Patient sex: F
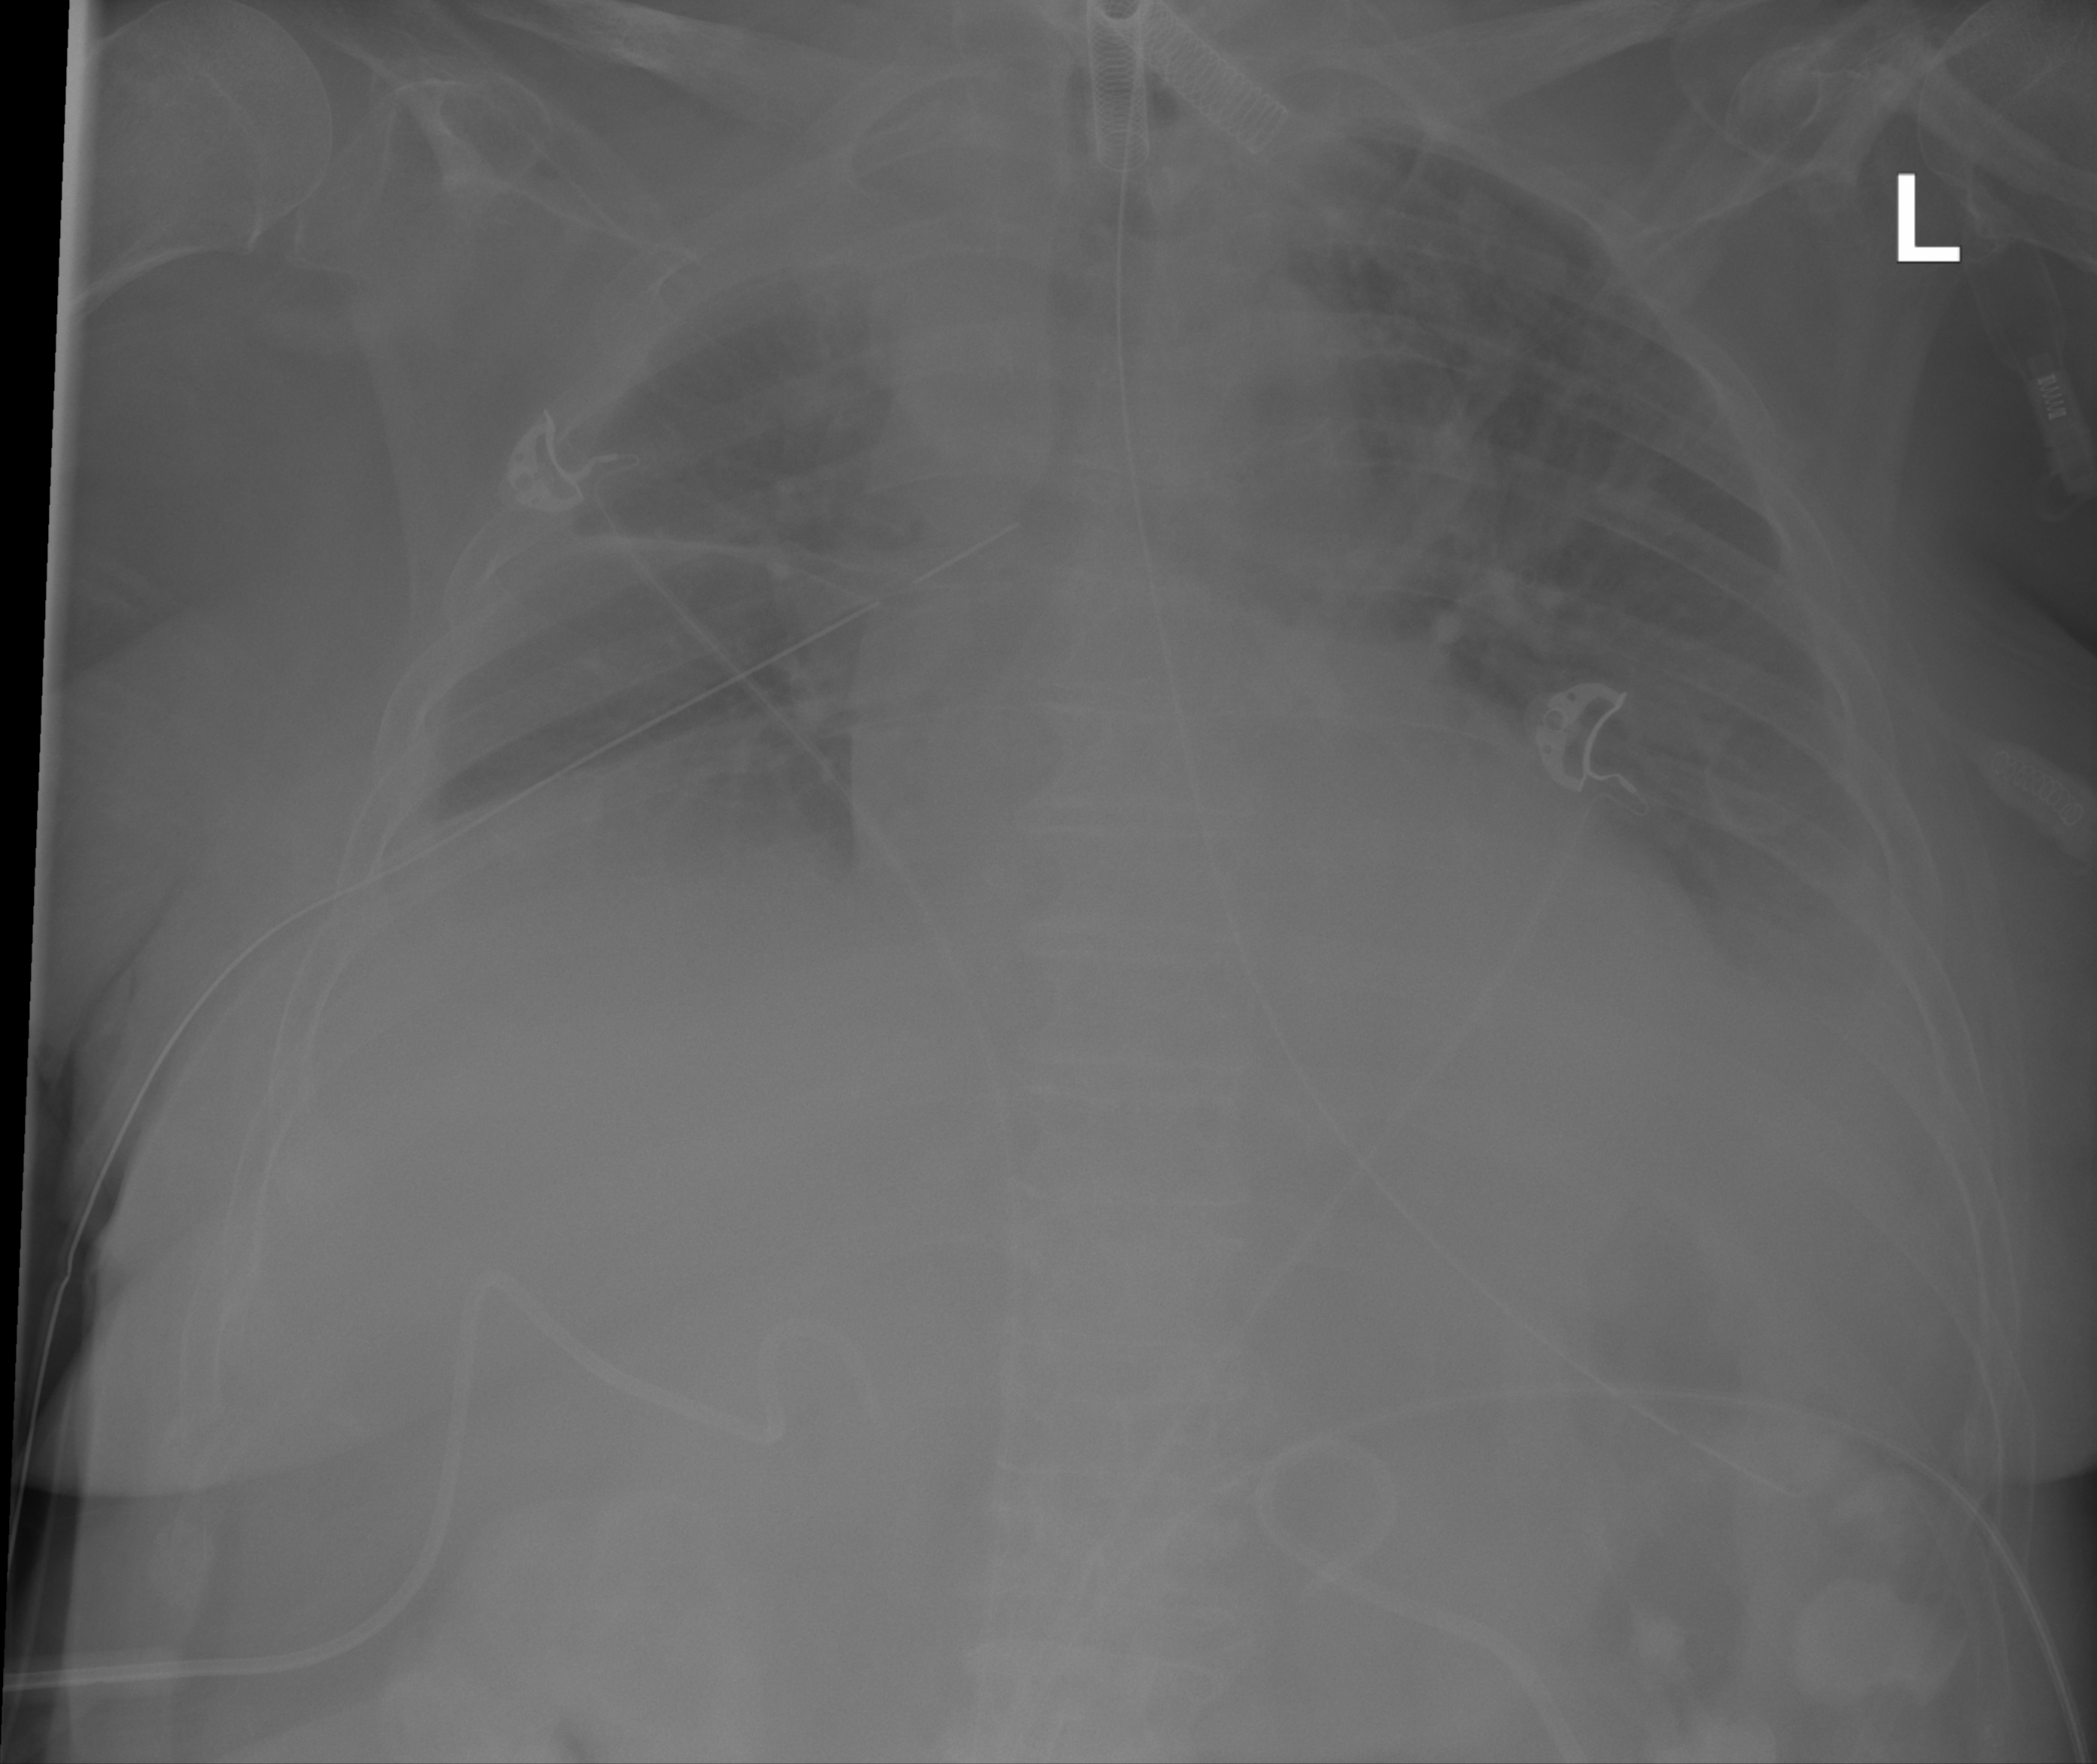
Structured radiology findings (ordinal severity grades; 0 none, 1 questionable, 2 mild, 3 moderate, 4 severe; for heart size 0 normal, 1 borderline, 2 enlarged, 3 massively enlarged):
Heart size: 1
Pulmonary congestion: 2
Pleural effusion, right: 2
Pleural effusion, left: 2
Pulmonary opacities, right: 0
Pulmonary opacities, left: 0
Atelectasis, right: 2
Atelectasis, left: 2